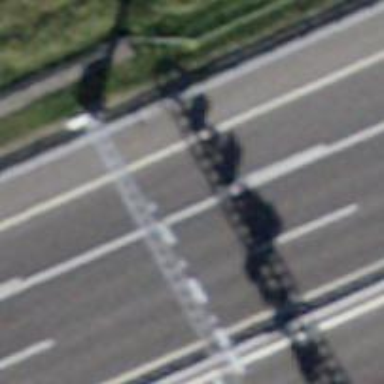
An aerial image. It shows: Gantry structure.